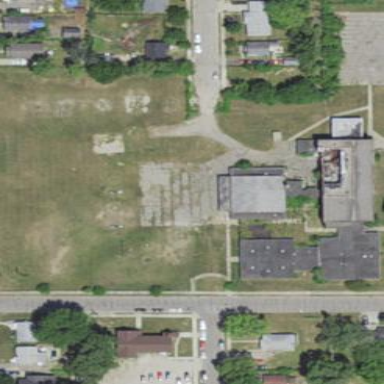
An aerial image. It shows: School building or complex.